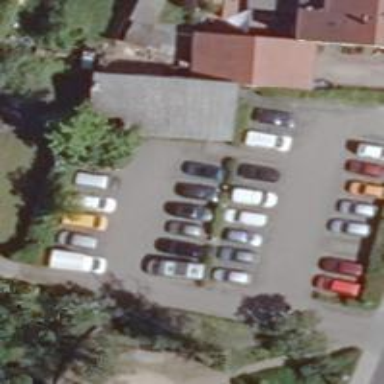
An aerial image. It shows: Road serving as parking aisle.